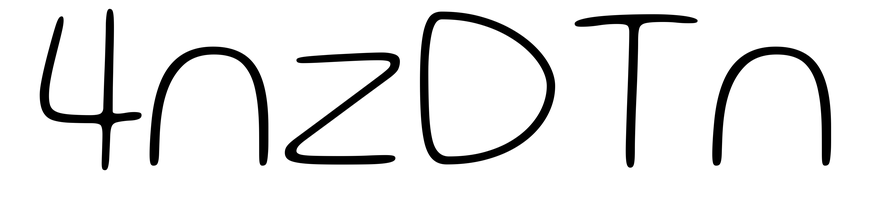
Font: Gluten_Thin